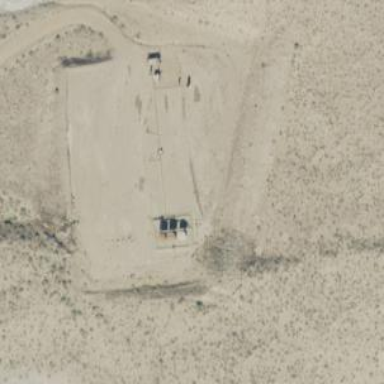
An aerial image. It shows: Petroleum well that is man-made.